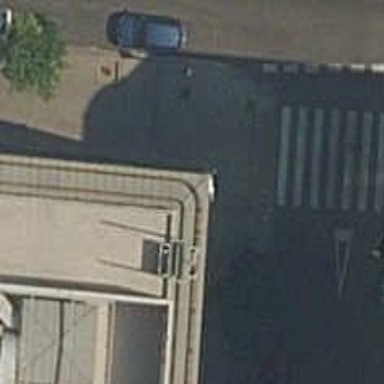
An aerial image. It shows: Building with surveillance equipment installed.